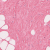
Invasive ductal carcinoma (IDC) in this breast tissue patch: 0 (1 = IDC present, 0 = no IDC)